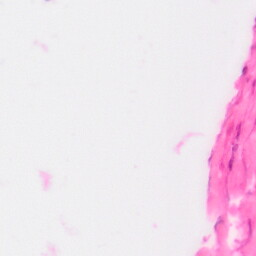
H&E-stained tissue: Colon